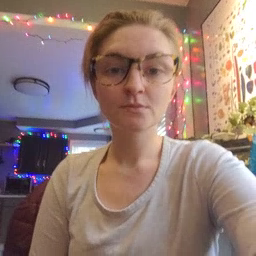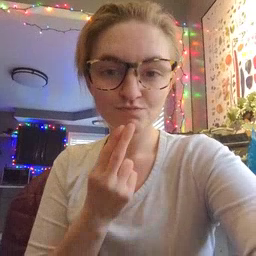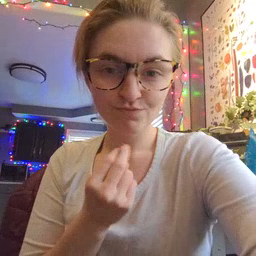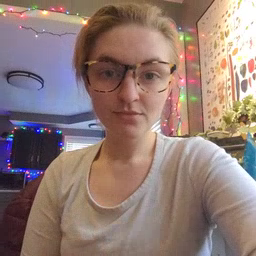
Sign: cute